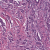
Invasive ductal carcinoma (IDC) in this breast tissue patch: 1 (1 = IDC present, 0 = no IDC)